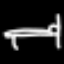
Label: bed